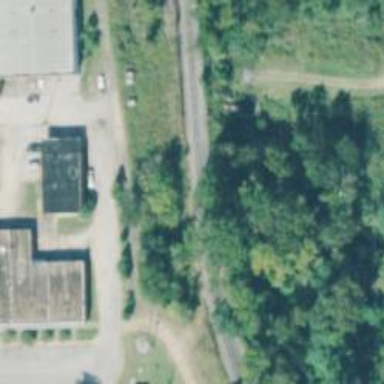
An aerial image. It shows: Abandoned railway yard.